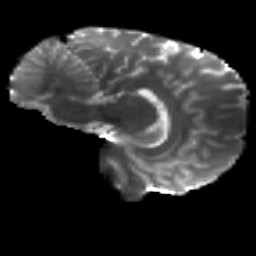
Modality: T2w
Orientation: sagittal
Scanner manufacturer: siemens
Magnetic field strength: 3 T
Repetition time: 4.16 s
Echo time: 0.0806 s